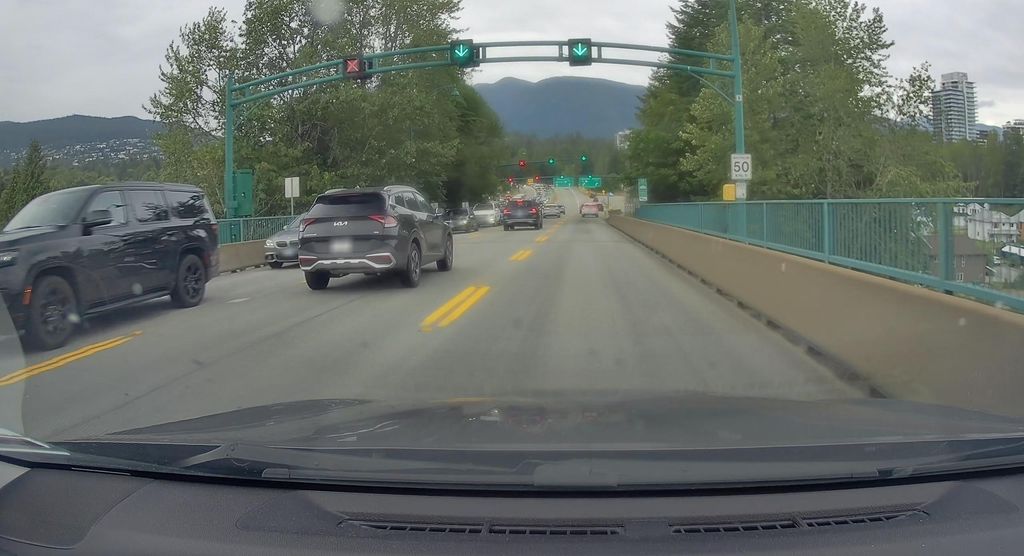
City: vancouver